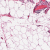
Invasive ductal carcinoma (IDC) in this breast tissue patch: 0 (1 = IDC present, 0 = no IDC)